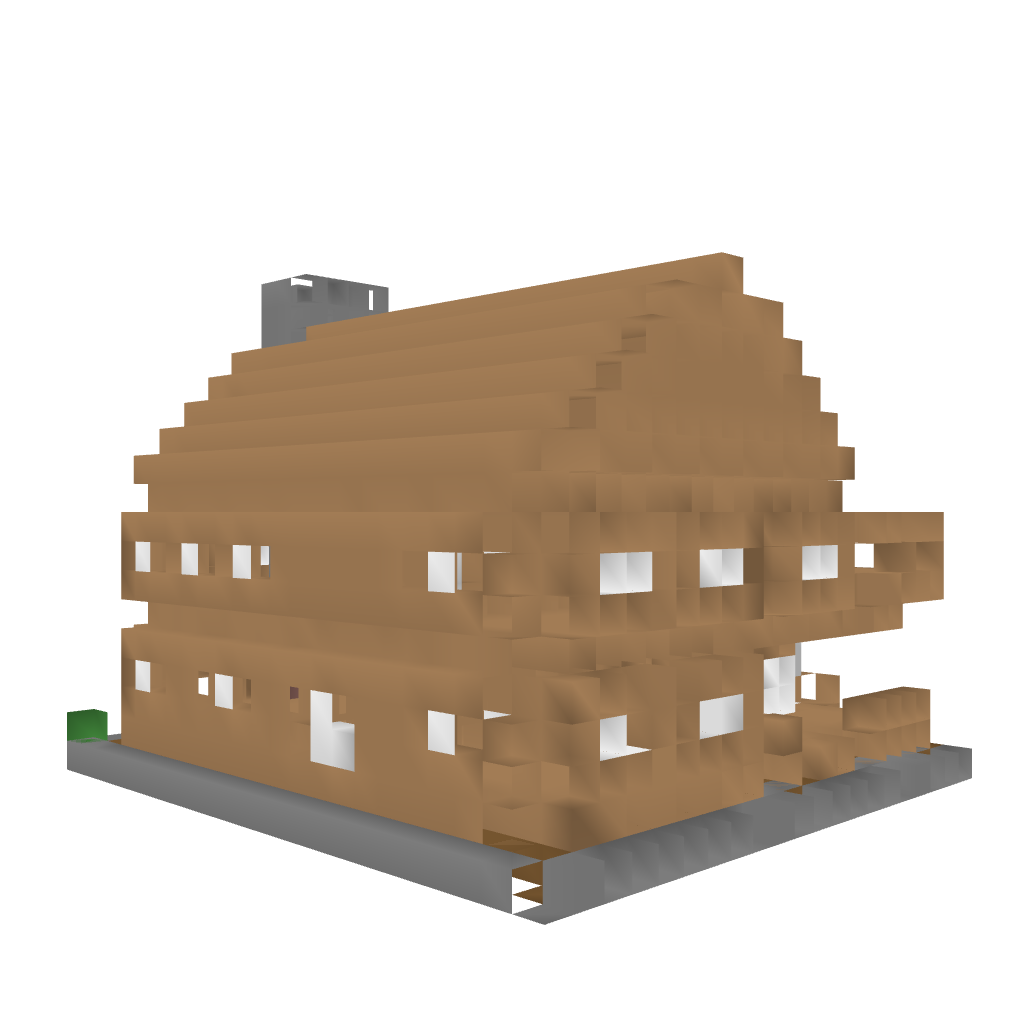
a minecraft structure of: Large Wooden Lodge bad low quality